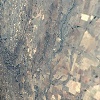
Label: land